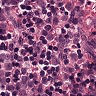
Metastatic tissue present: yes